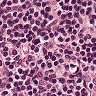
Metastatic tissue present: no